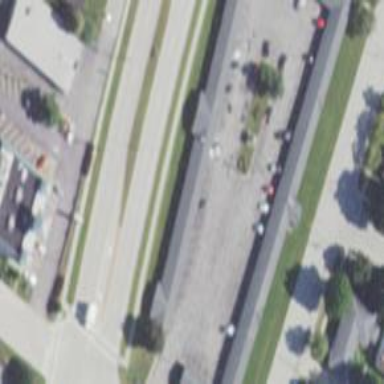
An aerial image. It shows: Building that is motel.